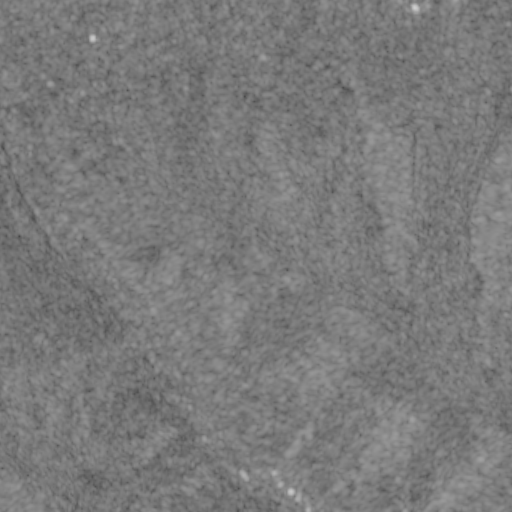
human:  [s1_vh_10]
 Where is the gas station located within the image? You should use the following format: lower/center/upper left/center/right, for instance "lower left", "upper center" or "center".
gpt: The gas station is located in the upper left of the image.
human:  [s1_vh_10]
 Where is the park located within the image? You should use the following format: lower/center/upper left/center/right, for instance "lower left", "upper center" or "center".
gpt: The park is located in the upper left of the image.
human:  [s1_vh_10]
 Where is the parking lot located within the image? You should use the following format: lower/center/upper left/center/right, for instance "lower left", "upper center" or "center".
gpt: The parking lot is located in the lower center of the image.
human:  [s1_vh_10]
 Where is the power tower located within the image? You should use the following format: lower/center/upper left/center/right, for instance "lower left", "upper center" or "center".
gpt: The power tower is located in the upper right of the image.
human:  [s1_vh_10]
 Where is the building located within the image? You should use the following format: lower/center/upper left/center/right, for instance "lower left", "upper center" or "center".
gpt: There is no building in the image.

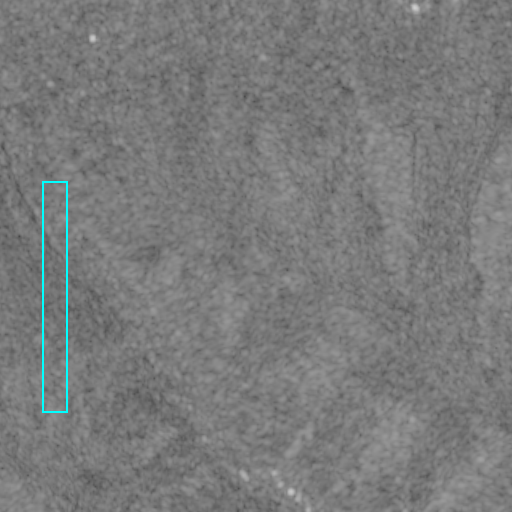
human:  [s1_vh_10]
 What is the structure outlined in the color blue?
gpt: There is no blue outline.
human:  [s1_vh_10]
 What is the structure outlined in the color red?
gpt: There is no structure outlined in red.